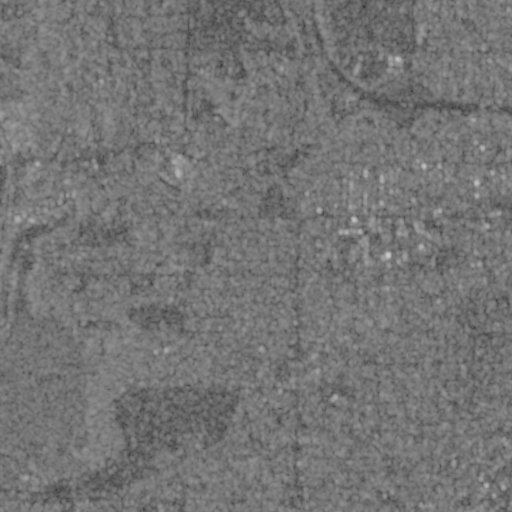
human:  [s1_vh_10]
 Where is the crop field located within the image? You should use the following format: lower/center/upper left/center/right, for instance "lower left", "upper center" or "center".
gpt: The crop field is located in the lower left of the image.
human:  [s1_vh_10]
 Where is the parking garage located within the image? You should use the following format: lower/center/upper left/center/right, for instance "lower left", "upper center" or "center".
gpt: The parking garage is located in the center right of the image.
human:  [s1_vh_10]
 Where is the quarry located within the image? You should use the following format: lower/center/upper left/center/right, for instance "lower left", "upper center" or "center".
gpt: The quarry is located in the upper center of the image.
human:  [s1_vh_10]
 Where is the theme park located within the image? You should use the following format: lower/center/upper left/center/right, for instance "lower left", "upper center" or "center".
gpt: The theme park is located in the center left of the image.
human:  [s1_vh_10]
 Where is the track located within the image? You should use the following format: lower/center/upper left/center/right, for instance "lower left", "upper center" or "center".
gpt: The track is located in the upper right of the image.
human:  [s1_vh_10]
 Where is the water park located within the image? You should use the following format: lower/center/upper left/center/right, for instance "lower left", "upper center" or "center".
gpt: The water park is located in the lower right of the image.
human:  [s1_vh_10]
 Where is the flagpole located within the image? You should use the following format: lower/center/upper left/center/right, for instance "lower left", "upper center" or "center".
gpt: The flagpole is located in the upper right of the image.
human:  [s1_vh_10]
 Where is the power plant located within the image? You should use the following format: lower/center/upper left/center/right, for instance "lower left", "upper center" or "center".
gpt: There is no power plant in the image.

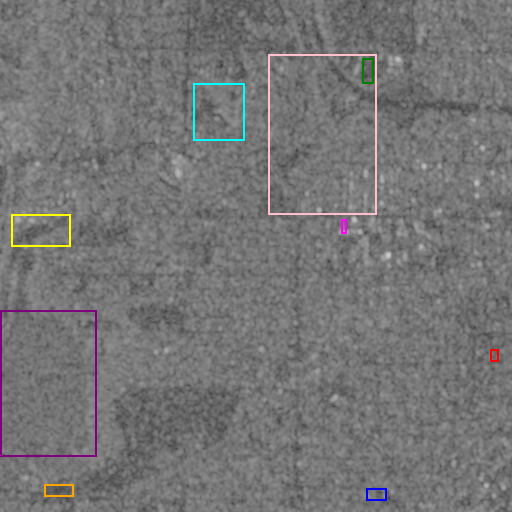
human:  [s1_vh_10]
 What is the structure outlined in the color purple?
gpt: The structure outlined in purple is a crop field.
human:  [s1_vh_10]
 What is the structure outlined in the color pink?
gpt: The structure outlined in pink is a park.
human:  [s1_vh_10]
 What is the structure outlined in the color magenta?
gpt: The structure outlined in magenta is a parking garage.
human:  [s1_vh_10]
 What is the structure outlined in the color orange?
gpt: The structure outlined in orange is a parking lot.
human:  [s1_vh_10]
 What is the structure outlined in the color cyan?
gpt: The structure outlined in cyan is a quarry.
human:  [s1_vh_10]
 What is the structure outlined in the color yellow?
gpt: The structure outlined in yellow is a theme park.
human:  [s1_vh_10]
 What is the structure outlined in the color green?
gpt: The structure outlined in green is a track.
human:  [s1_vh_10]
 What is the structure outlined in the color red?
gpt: The structure outlined in red is a water park.
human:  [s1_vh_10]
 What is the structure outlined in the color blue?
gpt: The structure outlined in blue is a building.